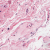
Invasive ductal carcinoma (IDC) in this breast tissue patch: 0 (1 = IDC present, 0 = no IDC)